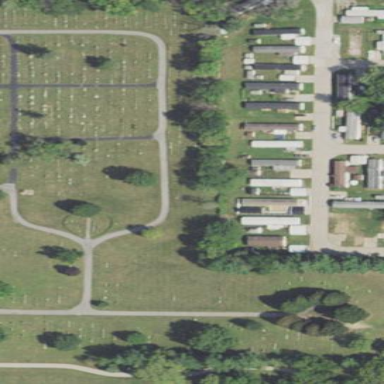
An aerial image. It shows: Cemetery.